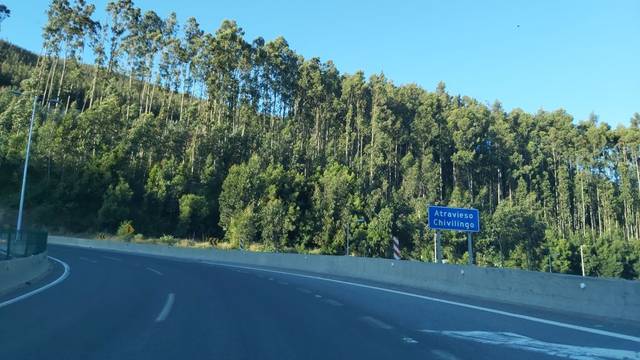
Region: Chile
Coordinates: -37.141, -73.163